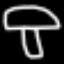
Label: mushroom